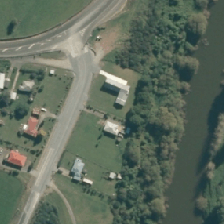
Land cover: urban_build_up